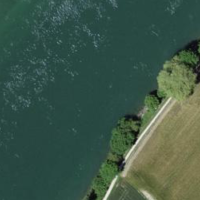
EUNIS habitat code: 15
Species observed at this site:
Corylus avellana